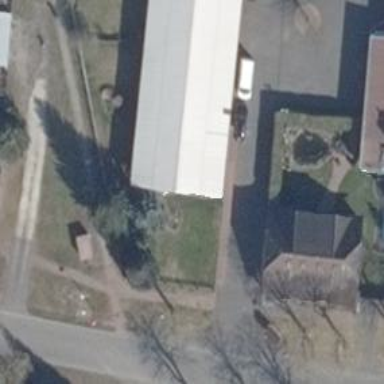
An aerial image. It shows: Simple and straightforward house.